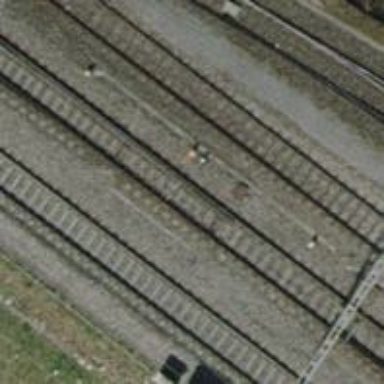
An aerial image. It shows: Railway switch.